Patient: sex M, age 78
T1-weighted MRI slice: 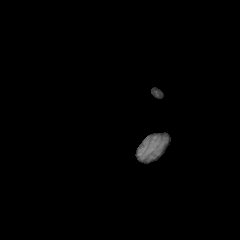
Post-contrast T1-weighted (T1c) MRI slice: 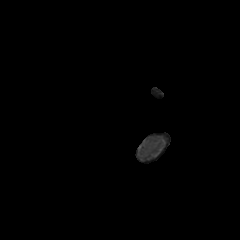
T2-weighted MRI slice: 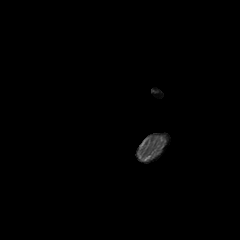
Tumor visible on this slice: no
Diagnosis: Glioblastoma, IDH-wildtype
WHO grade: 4